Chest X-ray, PA view. Patient: 54 years old, sex F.
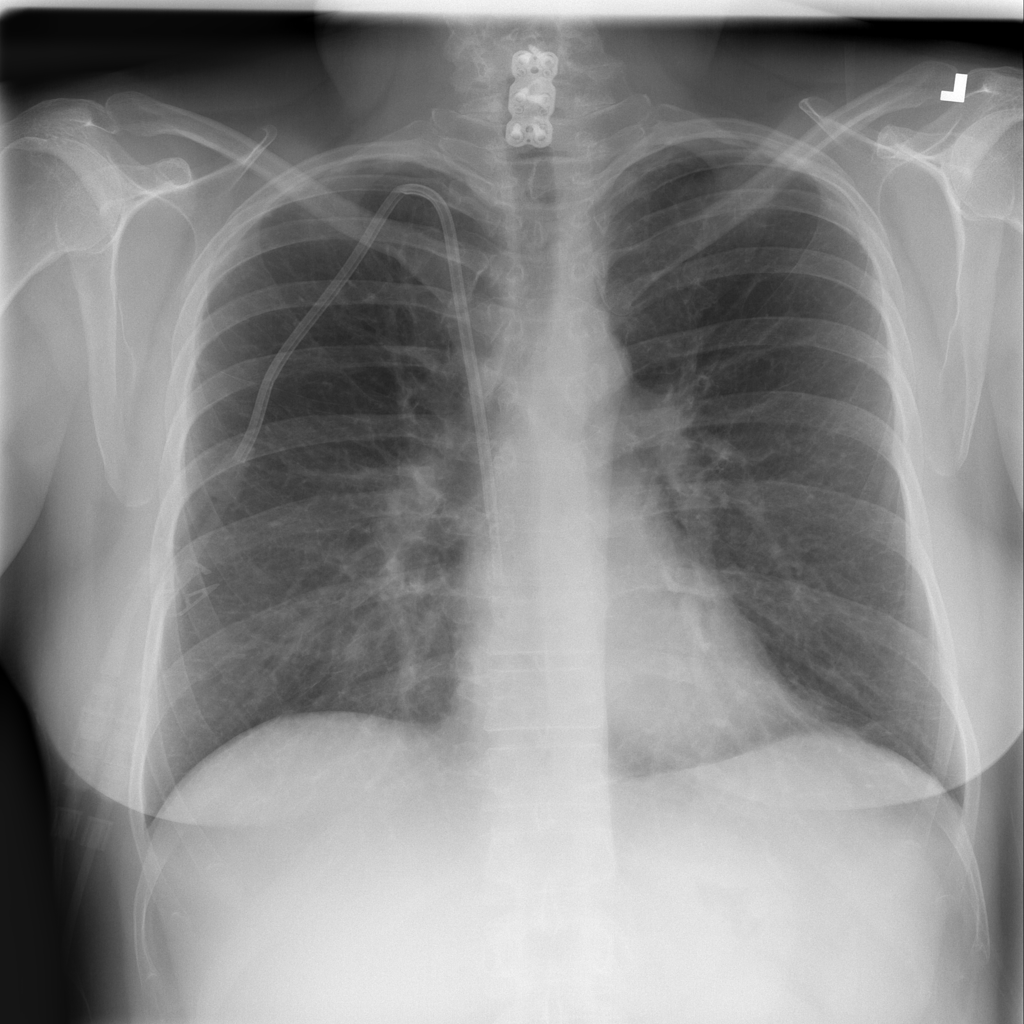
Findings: No Finding